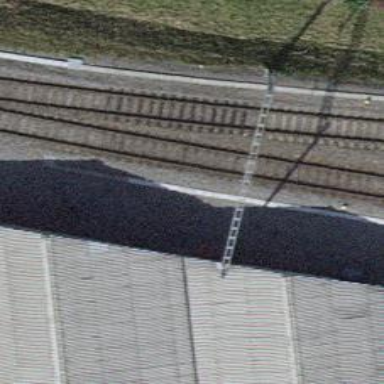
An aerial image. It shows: Disused railway with one track.